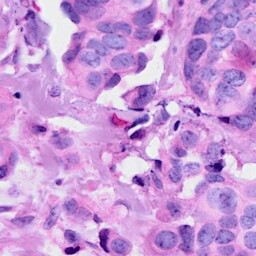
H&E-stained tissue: Breast